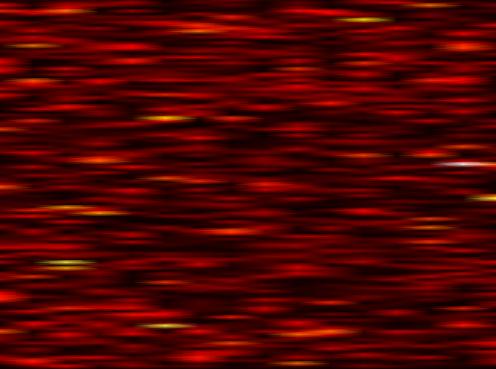
Label: FOFDM